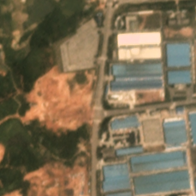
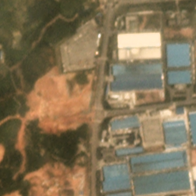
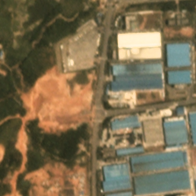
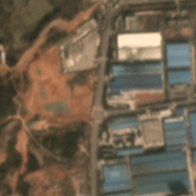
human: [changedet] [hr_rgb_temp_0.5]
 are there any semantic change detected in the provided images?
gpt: A path is paved in forest and trees are removed .

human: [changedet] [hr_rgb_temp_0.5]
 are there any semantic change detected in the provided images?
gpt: A road is built connecting the main road between trees.

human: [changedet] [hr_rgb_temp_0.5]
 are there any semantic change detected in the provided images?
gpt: The road is constructed by removing trees and some clear land appeared .

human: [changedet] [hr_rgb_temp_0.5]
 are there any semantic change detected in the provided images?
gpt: Trees are replaced by paved path and clear land .

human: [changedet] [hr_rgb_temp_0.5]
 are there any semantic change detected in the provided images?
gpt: Some trees are removed and a road intersecting the main road is built in trees .